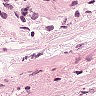
Metastatic tissue present: no